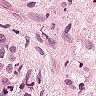
Metastatic tissue present: yes